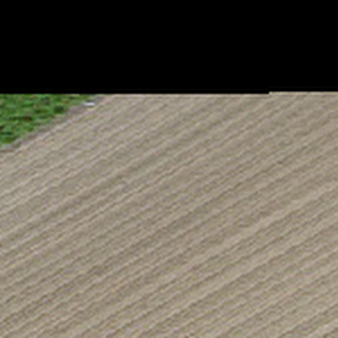
Label: other